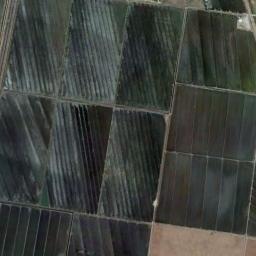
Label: rectangular_farmland